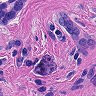
Metastatic tissue present: yes